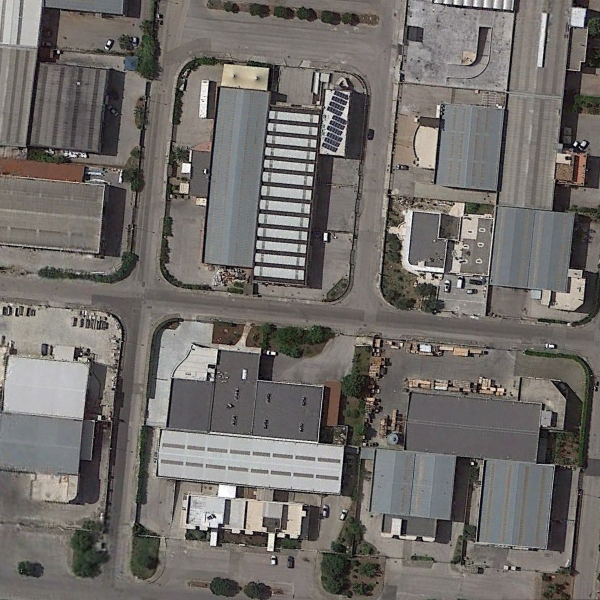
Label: Industrial